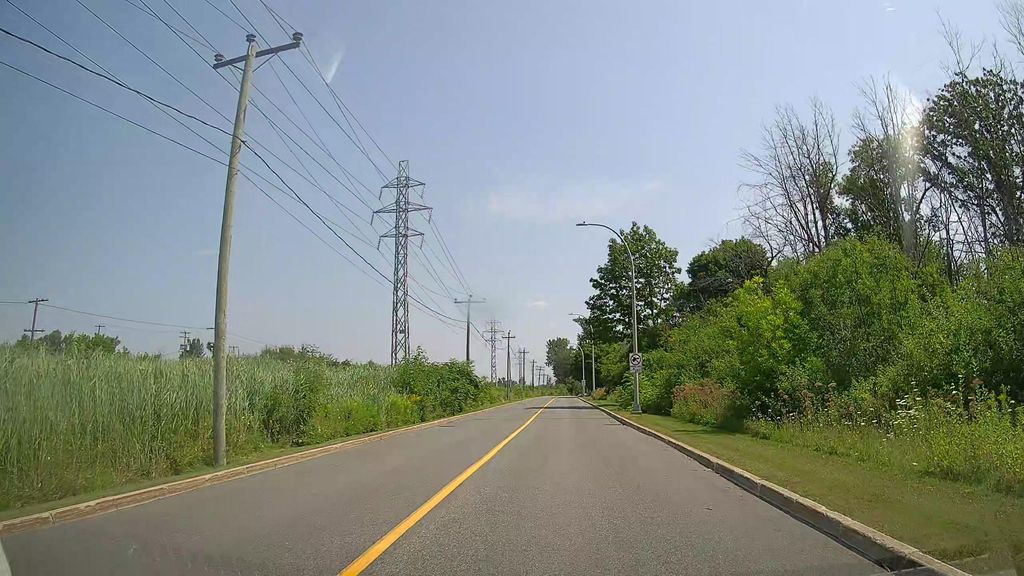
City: montreal